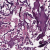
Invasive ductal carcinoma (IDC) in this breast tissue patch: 0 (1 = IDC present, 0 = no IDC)